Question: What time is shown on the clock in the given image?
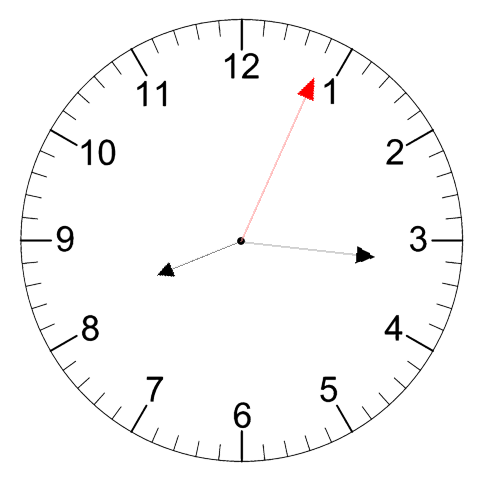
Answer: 08:16:04